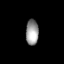
Tissue: lung
Cell type: Others
Senescence score: 0.6558
Nuclear area (px): 320
Mean DAPI intensity: 151.881